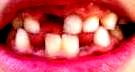
Condition: hypodontia